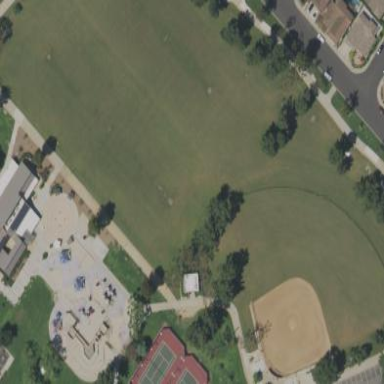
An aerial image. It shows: Lovely park for leisure and relaxation.